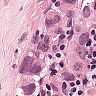
Metastatic tissue present: yes